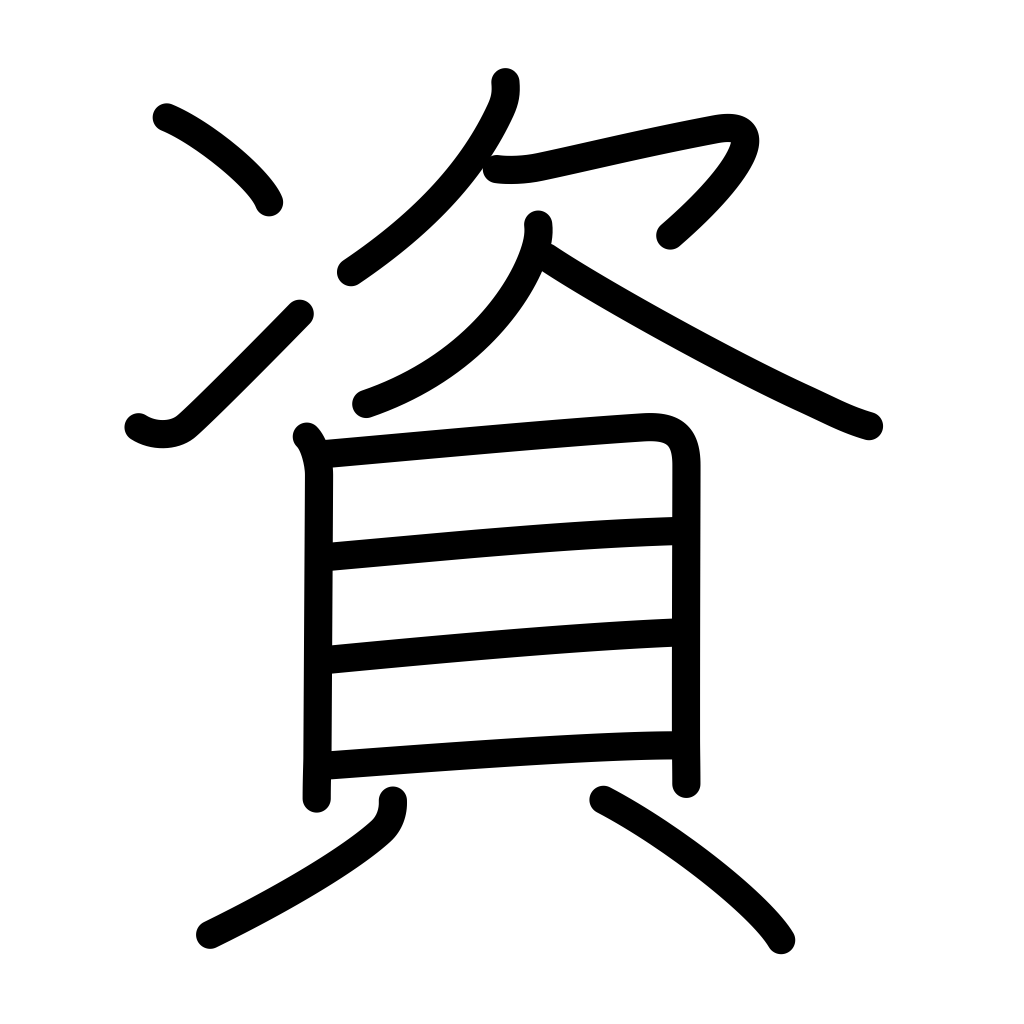
Meaning: assets, resources, capital, funds, data, be conducive to, contribute to